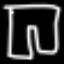
Label: pants